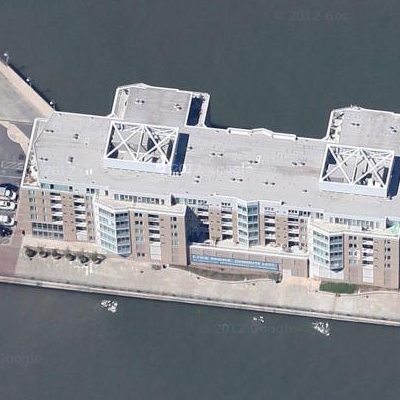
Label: Industry